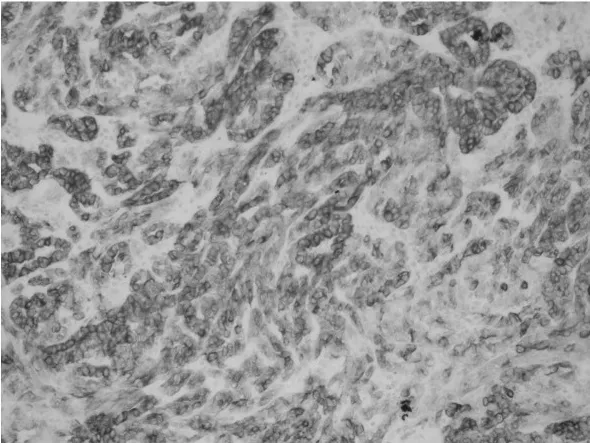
CK7 showed positive expression in tumoral cells (magnification, x20).
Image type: pathology (h&e)